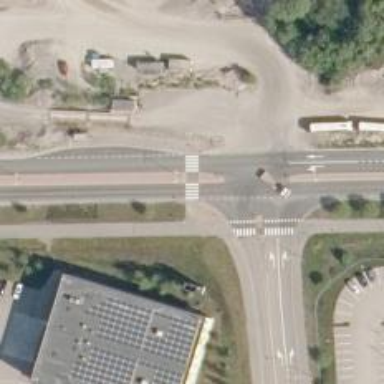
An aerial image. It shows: Uncontrolled crossing on the road.